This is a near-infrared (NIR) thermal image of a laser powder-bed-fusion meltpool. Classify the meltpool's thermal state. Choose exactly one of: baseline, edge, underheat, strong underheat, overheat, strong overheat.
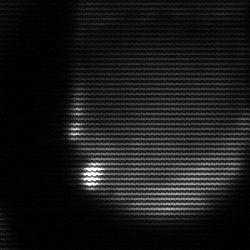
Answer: edge